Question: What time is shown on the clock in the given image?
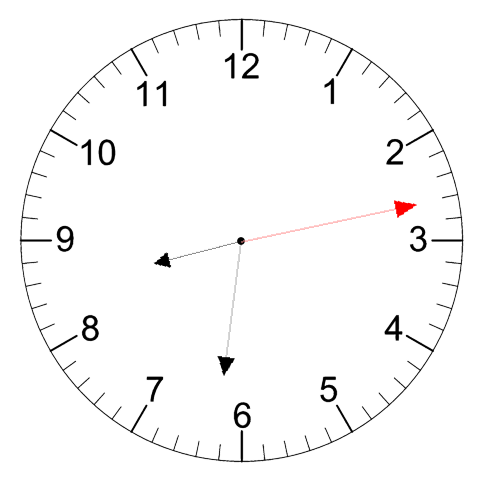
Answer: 08:31:13